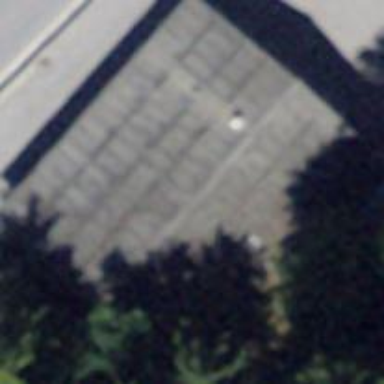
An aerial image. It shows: Building.